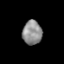
Tissue: lung
Cell type: T cells
Senescence score: 0.1781
Nuclear area (px): 457
Mean DAPI intensity: 142.466